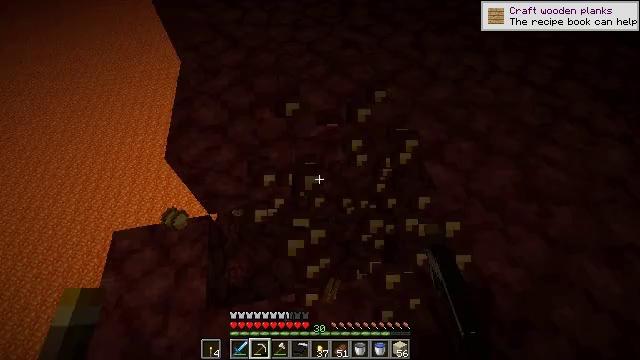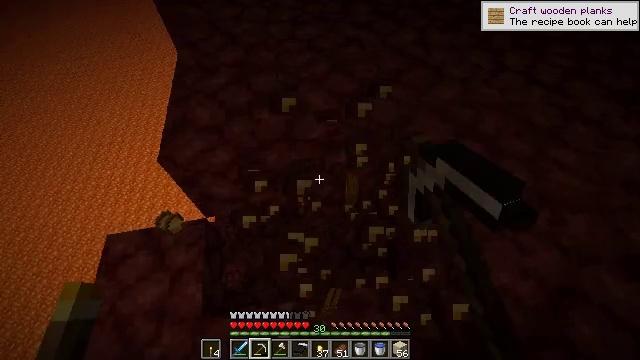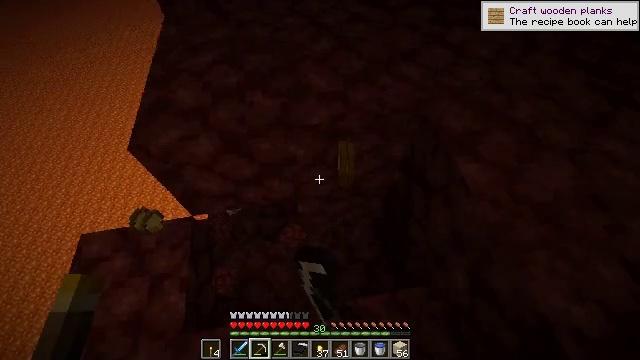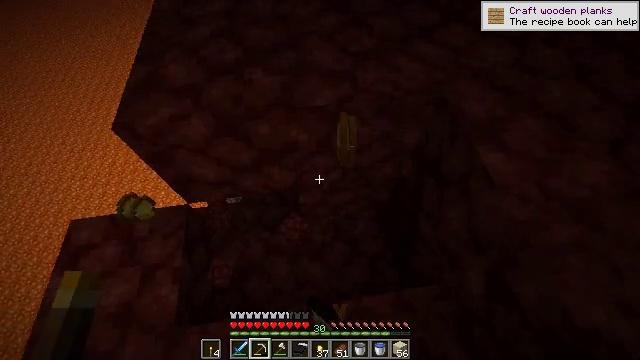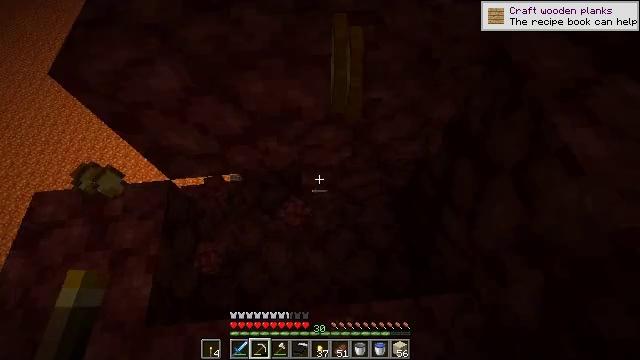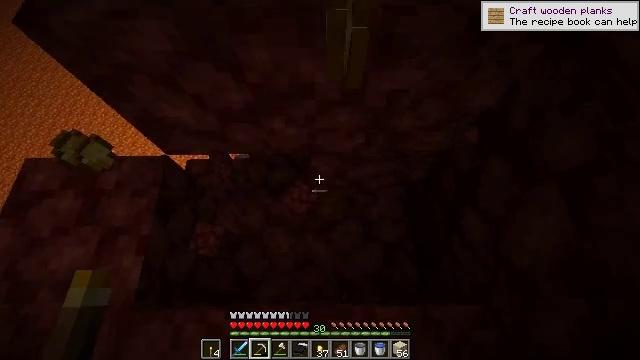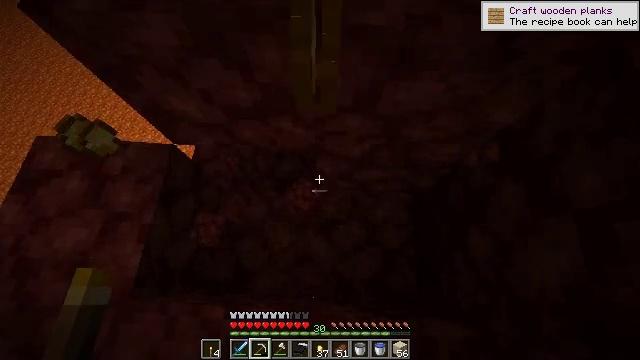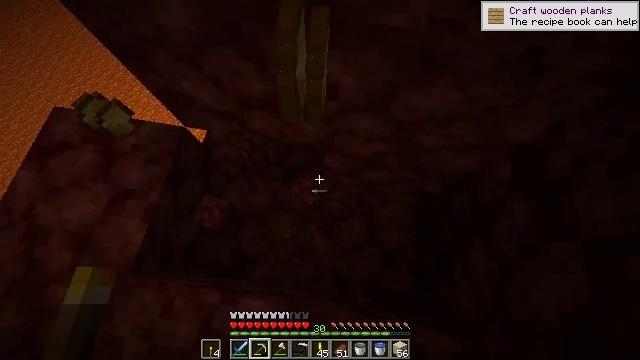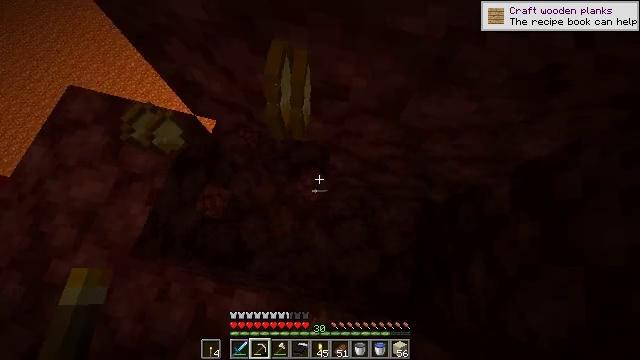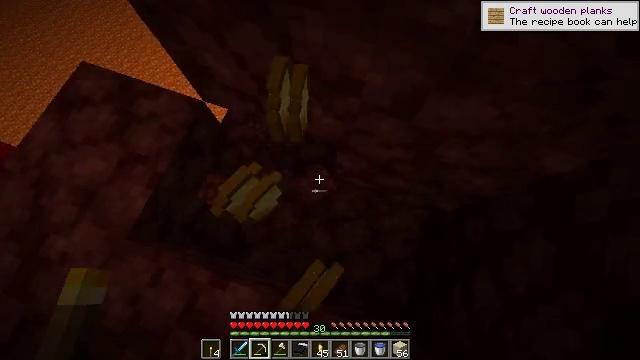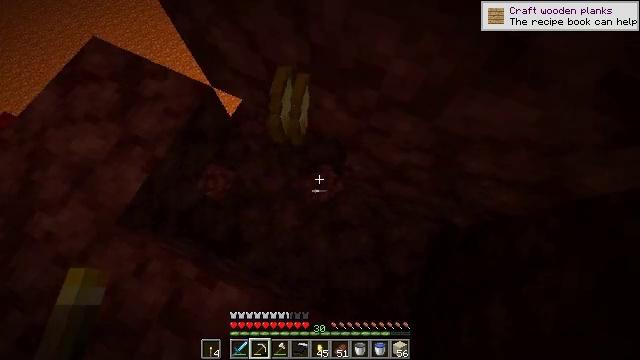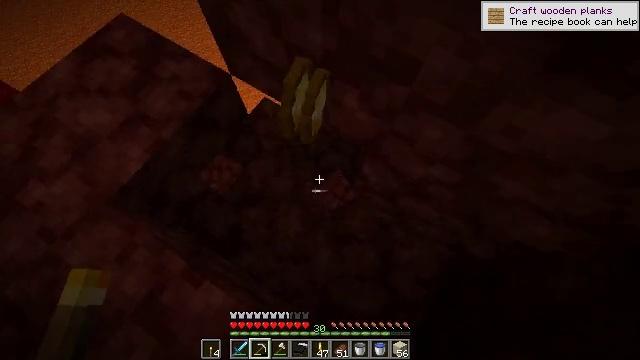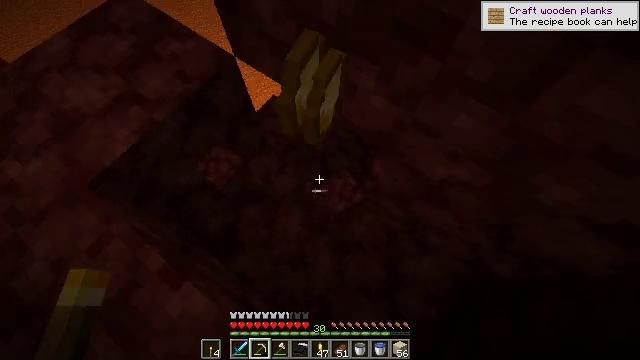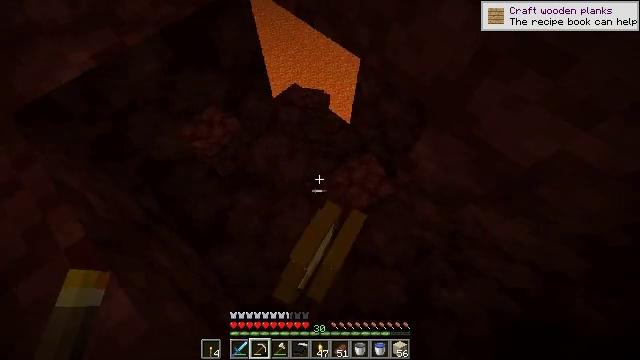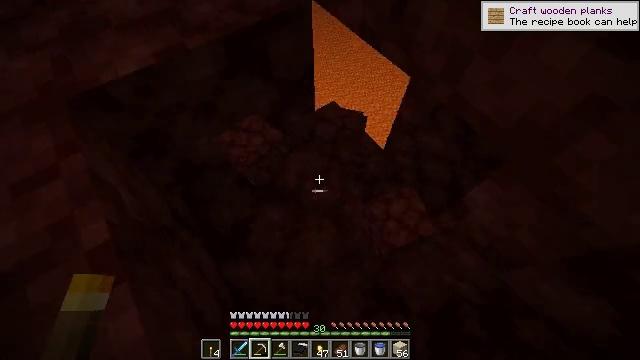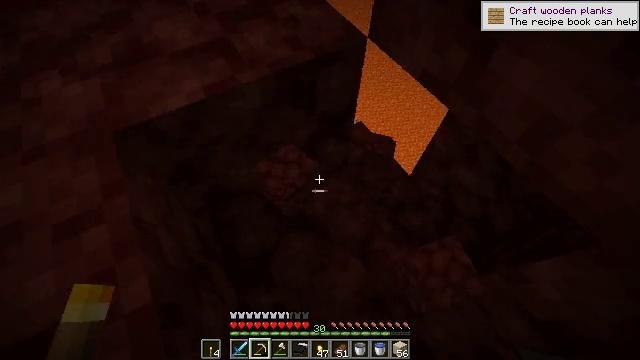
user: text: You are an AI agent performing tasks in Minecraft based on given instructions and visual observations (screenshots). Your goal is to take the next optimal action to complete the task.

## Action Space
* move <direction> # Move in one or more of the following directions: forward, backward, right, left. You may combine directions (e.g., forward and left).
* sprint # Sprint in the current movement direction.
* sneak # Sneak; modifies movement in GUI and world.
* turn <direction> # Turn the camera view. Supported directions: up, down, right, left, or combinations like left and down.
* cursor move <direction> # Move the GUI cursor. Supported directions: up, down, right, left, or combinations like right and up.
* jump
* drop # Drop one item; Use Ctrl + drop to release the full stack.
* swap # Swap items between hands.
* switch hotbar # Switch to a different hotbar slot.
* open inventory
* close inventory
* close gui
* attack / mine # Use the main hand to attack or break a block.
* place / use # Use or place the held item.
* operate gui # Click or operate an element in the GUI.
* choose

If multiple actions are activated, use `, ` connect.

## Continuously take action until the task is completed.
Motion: motion action
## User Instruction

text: Extract soul sand for building purposes.
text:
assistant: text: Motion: move forward, attack / mine
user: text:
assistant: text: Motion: move forward, turn down, attack / mine
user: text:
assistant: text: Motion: move forward, turn left and down, attack / mine
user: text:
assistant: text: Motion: turn left and down
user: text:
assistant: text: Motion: turn left and down
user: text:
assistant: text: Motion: turn left and down
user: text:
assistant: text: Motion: turn left and down
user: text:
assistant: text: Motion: turn left and down
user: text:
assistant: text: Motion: turn left
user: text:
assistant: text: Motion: turn left and up
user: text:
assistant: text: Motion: turn left and up
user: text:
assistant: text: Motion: turn left and up
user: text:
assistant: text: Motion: move forward and move left, turn left and up
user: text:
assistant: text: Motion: move forward and move left, turn left and up
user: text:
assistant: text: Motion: move forward and move left, turn left and up
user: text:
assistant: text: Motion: move forward and move left, turn left and up
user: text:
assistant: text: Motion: move forward and move left
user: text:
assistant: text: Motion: move forward and move left
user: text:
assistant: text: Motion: move forward and move left
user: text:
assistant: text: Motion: move forward
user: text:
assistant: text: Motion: move forward, turn left and up
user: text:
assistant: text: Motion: turn left and up
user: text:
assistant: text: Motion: turn left and up
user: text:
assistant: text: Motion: jump
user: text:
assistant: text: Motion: move forward, jump
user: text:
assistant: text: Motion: move forward, jump
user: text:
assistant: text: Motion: move forward, jump
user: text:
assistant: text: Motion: move forward, turn left and down
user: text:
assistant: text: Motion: move forward, turn left and down
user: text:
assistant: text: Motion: move forward